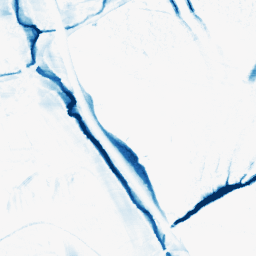
Category: morphological
Decomposition family: morphological_ellipse
Decomposition parameters: operation: closing
width: 10
height: 30
Upsampling method: sinc_hamming
Upsampling parameters: scale: 4
kernel_size: 16
Upsampling scale: 4